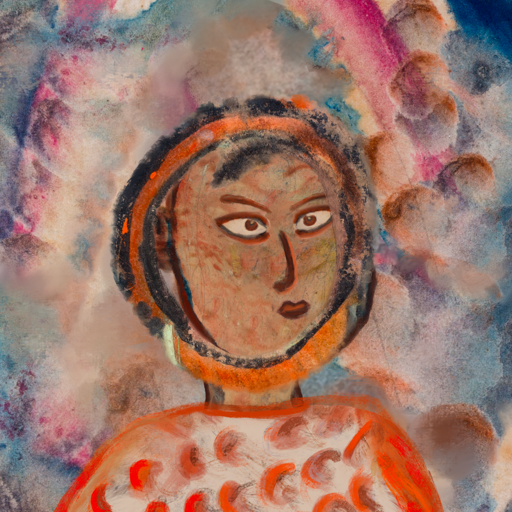
Background: Rupkatha, Head And Neck Side: Orphan, Face Side: Roy_Bahadur, Bust: Rupkatha, Hair Side: Childish, Head Accessory: Blank, Second Necklace: Blank, Necklace: Blank, Baby: Blank